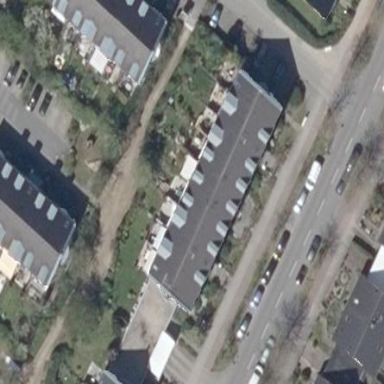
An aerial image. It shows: Gabled roof apartments building.